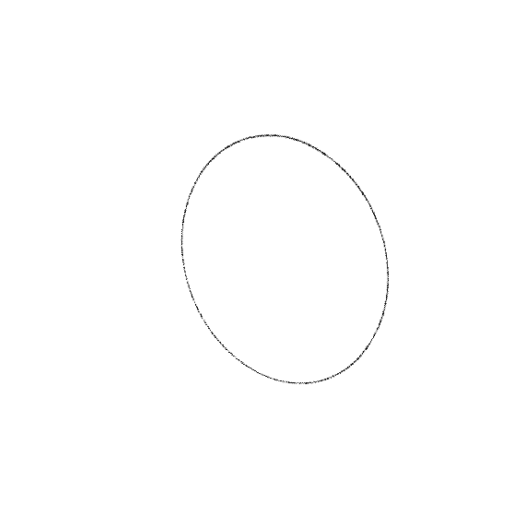
Crossing number: 0